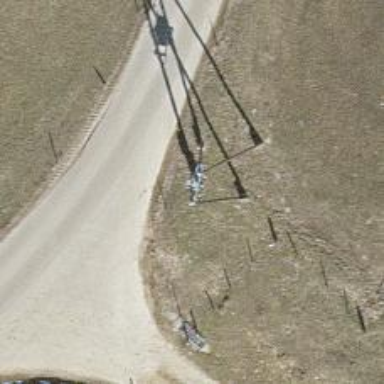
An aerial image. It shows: Distribution transformer attached to power pole.